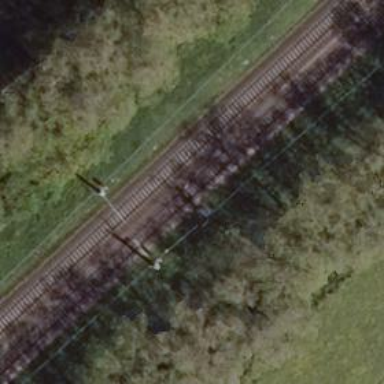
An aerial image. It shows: Light railway signal with light crossing form.